Aerial crown-view tile of a tropical tree (Barro Colorado Island, Panama), acquired 20241216:
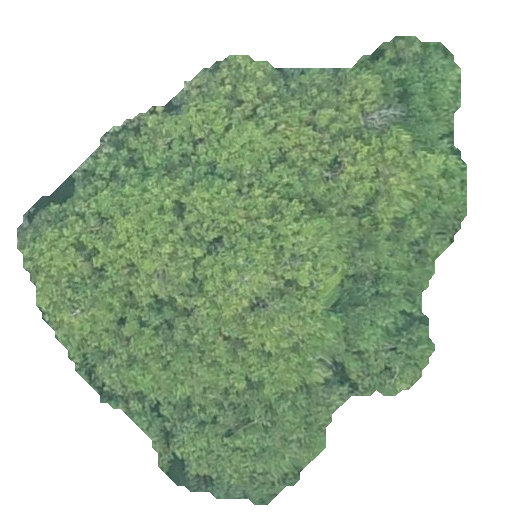
Species: Protium stevensonii
GBIF accepted scientific name: Tetragastris panamensis
Crown area: 202.158 m²